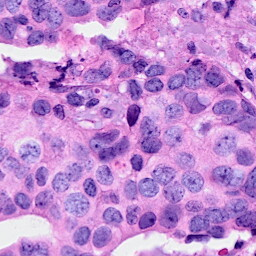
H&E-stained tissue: Breast